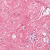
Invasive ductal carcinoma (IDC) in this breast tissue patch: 0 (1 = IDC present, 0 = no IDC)